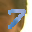
Label: 7